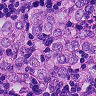
Metastatic tissue present: yes